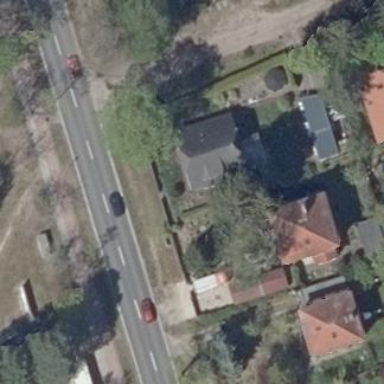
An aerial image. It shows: House with half-hipped roof shape.